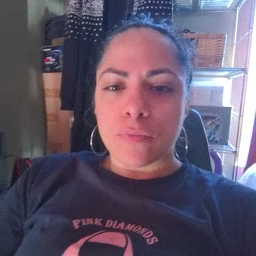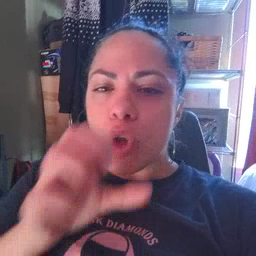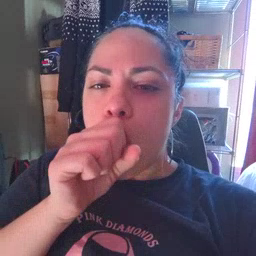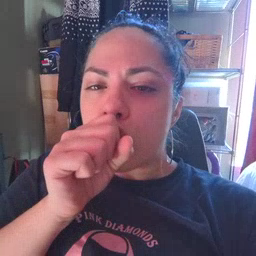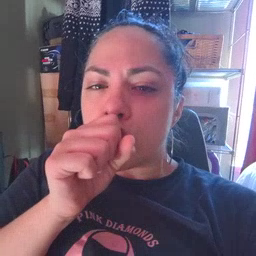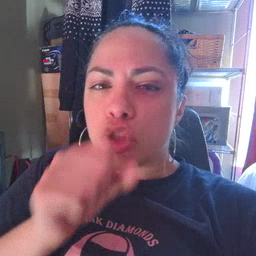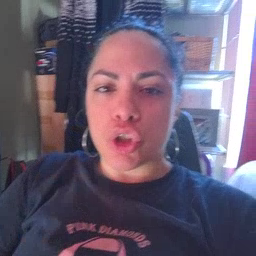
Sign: orange